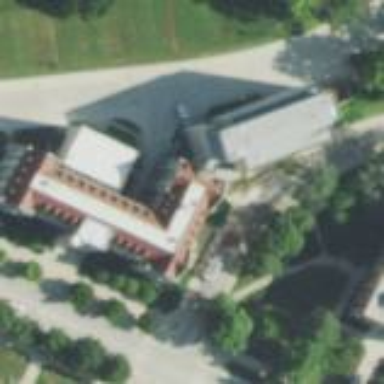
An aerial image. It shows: University building.